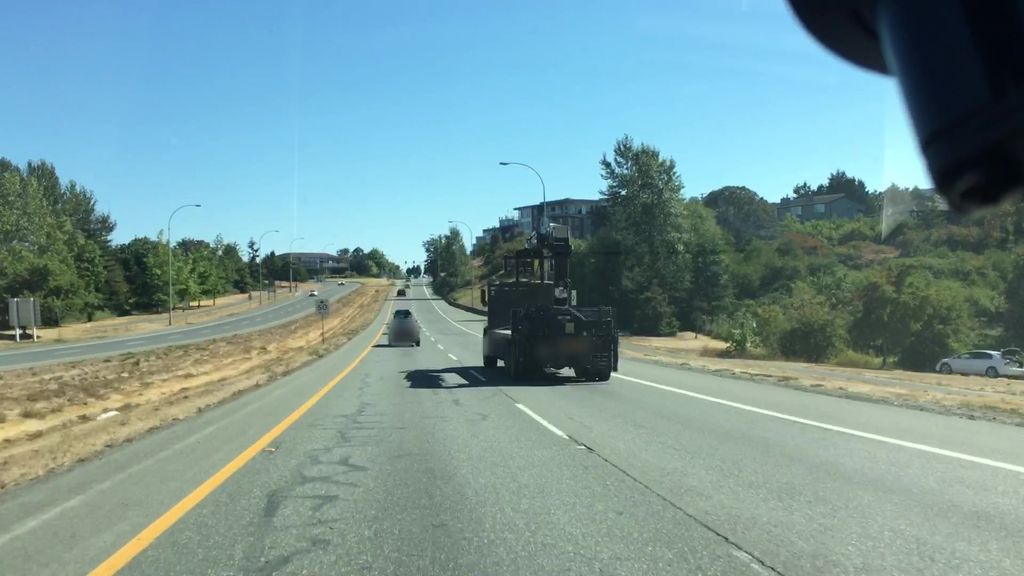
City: victoria